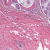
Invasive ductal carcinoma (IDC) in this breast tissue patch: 1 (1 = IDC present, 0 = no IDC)